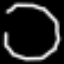
Label: octagon